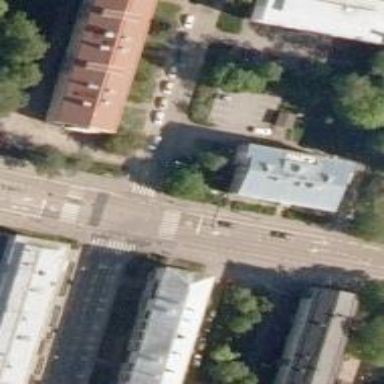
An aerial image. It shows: Road with "give way" sign.